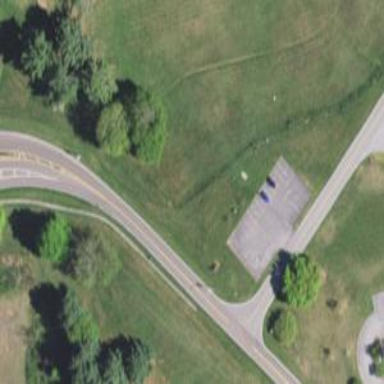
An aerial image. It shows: Disc golf course on leisure land.